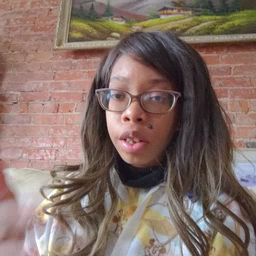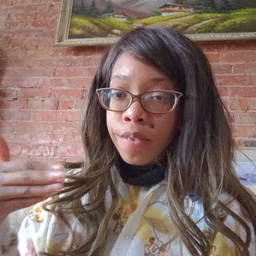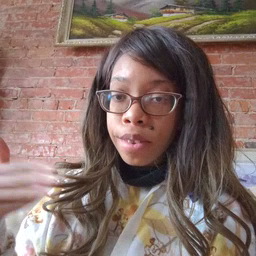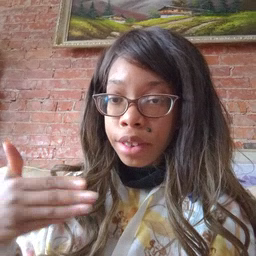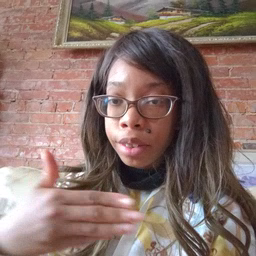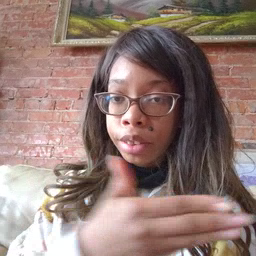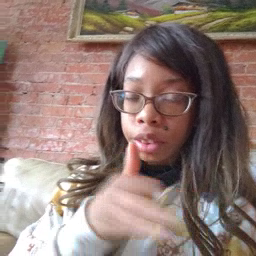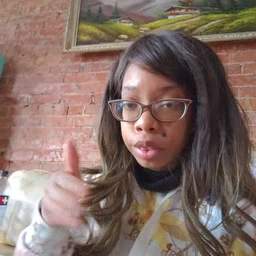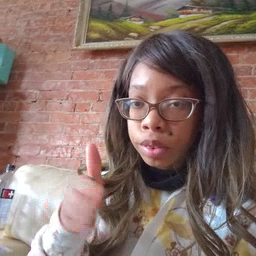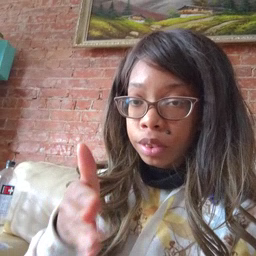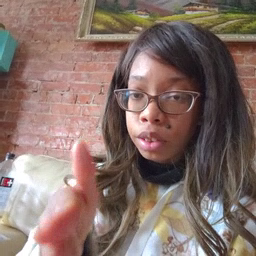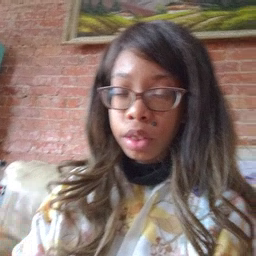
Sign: fish